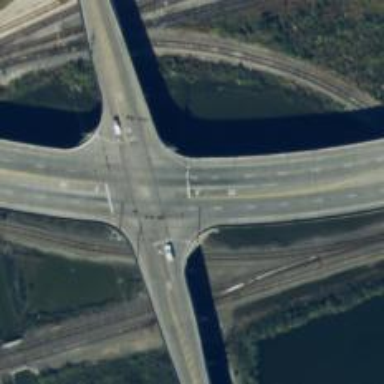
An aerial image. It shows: Secondary road with bridge.